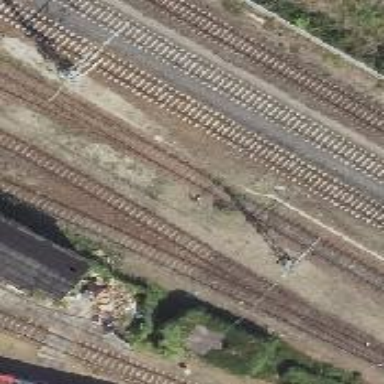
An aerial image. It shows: Railway yard used for servicing trains.